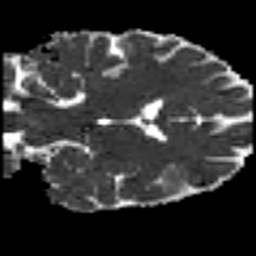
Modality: MD
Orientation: coronal
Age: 25
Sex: male
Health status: ill
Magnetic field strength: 3 T
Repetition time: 8.4 s
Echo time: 0.0926 s